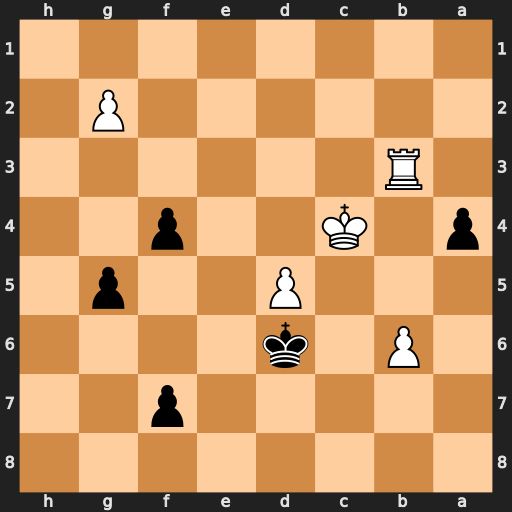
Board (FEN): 8/5p2/1P1k4/3P2p1/p1K2p2/1R6/6P1/8
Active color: b
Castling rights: -
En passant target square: -
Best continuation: axb3 b7 Kc7